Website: lowes
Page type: customer-info-address
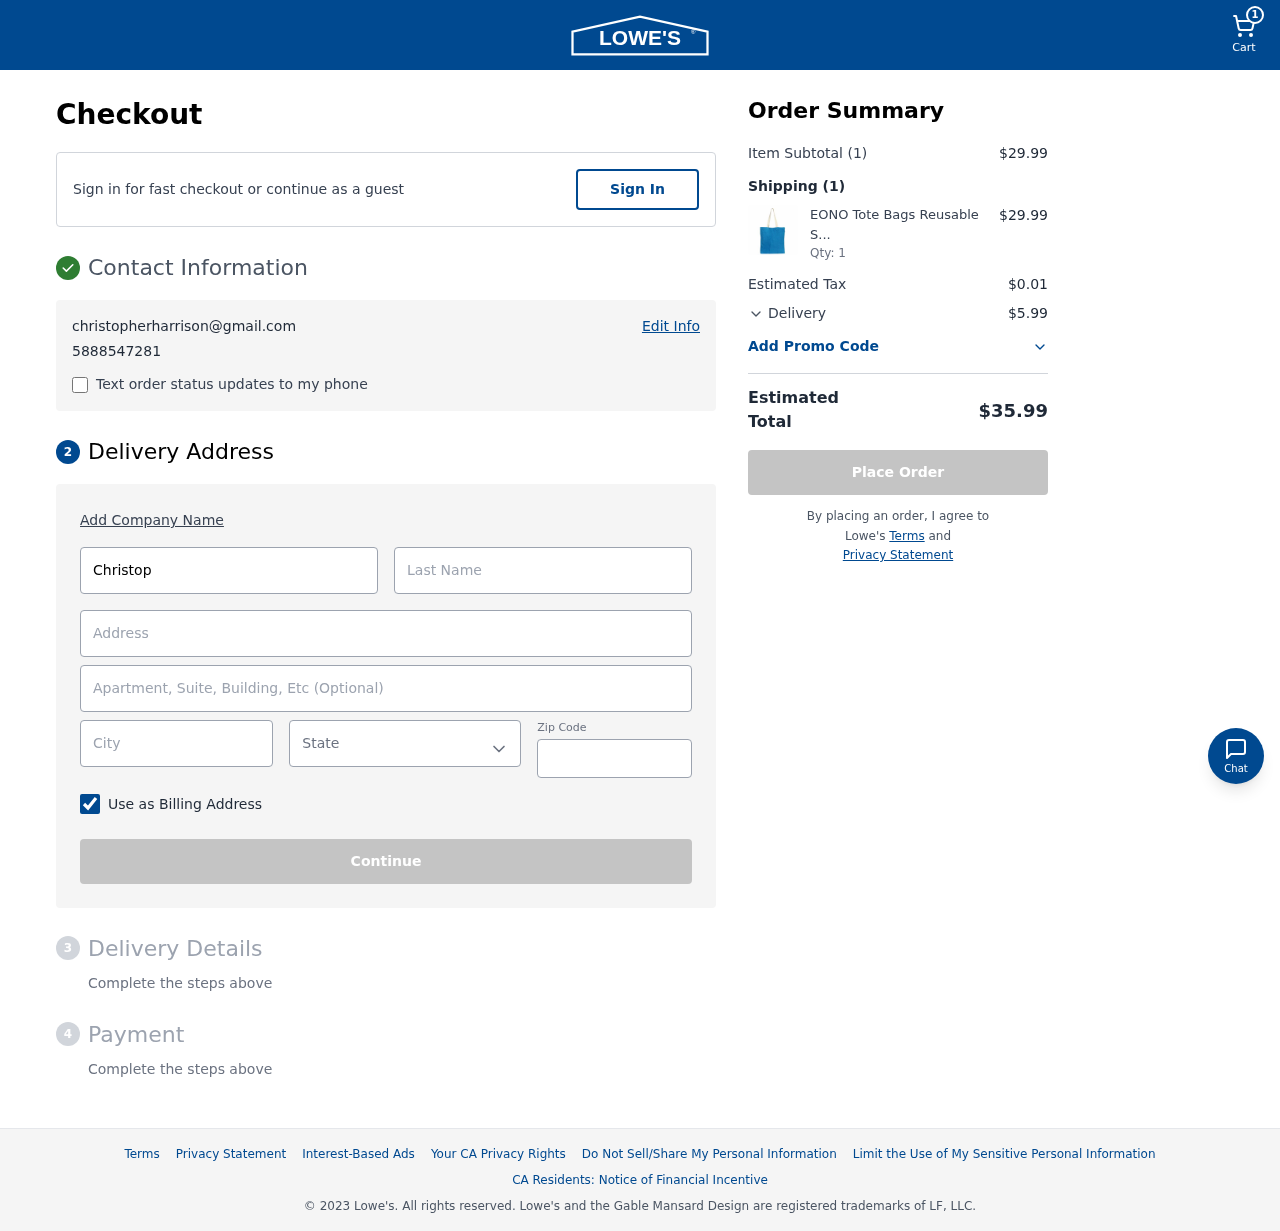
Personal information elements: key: PII_CITY
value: Irwinborough
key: PII_EMAIL
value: christopherharrison@gmail.com
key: PII_FIRSTNAME
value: Christopher
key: PII_LASTNAME
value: Harrison
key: PII_PHONE
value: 5888547281
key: PII_POSTCODE
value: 28221
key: PII_STATE
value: Arkansas
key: PII_STREET
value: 9096 Sharon Lake
Product elements: key: PRODUCT1_NAME
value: EONO Tote Bags Reusable Shopping Bag Eco-Friendly Recycled Cotton Fabric Handbag Grocery Shoulder Pl
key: PRODUCT1_QUANTITY
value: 1
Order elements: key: ORDER_NUM_ITEMS
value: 1
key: ORDER_SUBTOTAL
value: $29.99
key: ORDER_NUM_ITEMS2
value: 1
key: ORDER_SUBTOTAL2
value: $29.99
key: ORDER_TAX
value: $0.01
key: ORDER_SHIPPING_COST
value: $5.99
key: ORDER_TOTAL
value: $35.99